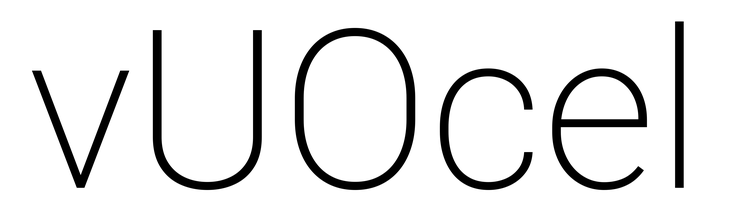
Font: Roboto_ExtraLight